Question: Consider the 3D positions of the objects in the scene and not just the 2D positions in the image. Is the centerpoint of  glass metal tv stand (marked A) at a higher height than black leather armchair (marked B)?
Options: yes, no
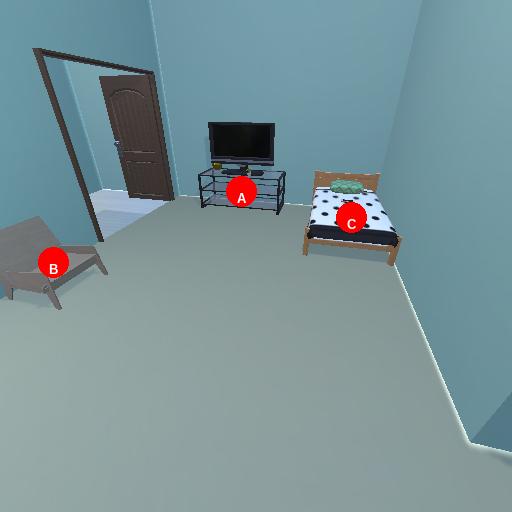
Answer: yes